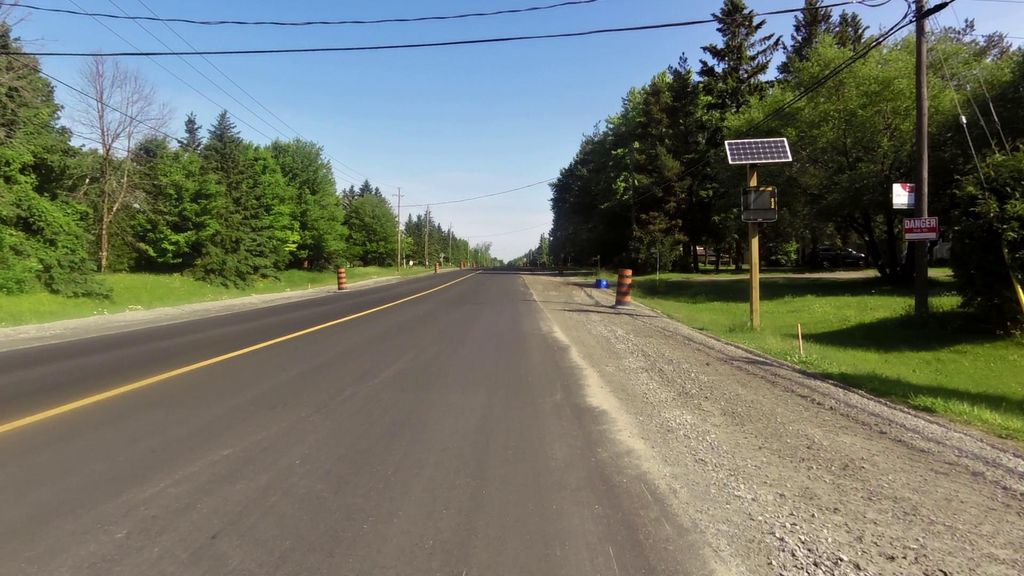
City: ottawa-gatineau